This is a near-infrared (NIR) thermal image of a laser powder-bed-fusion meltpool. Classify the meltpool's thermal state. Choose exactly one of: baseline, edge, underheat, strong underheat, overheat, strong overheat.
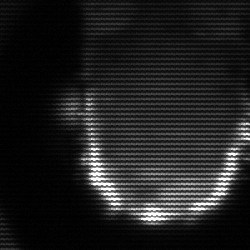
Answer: baseline